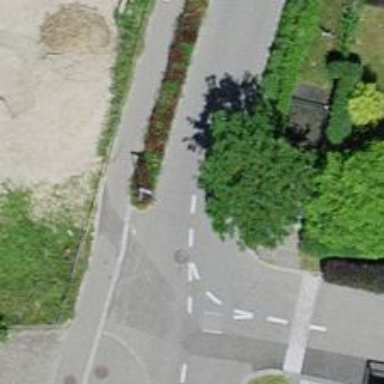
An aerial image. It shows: Chicane for traffic calming.